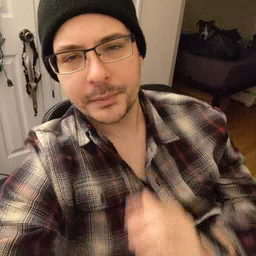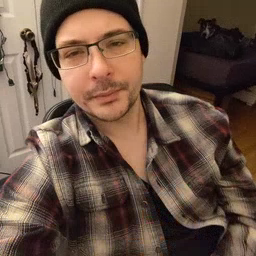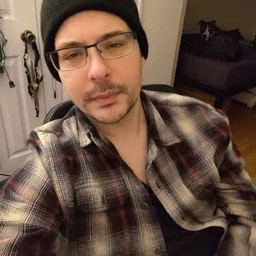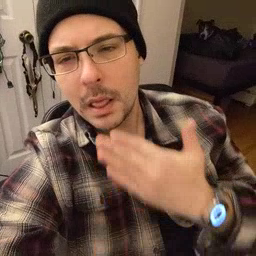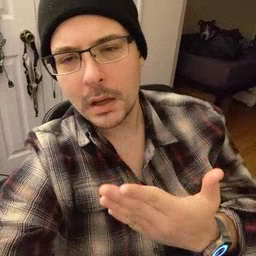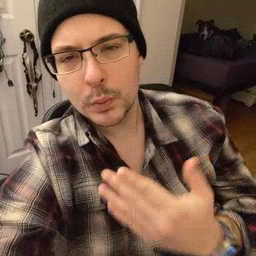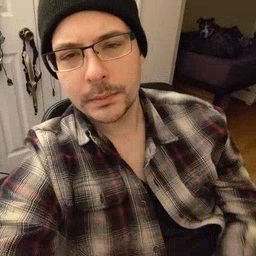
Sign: thankyou